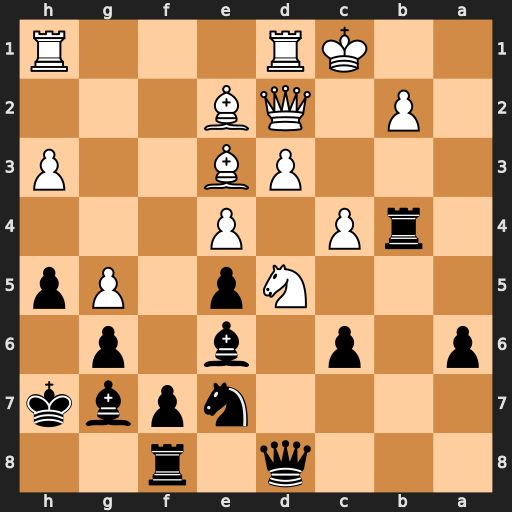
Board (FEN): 3q1r2/4npbk/p1p1b1p1/3Np1Pp/1rP1P3/3PB2P/1P1QB3/2KR3R
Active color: b
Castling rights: -
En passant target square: -
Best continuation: Nxd5 cxd5 Qa5 Qxb4 Qxb4